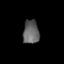
Tissue: lung
Cell type: Others
Senescence score: 0.2336
Nuclear area (px): 375
Mean DAPI intensity: 98.259